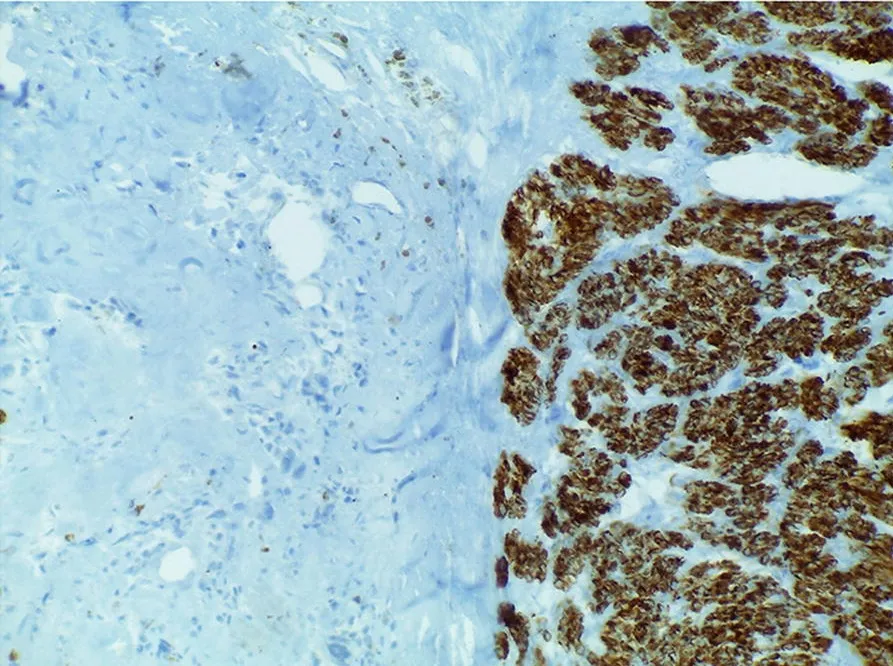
The leiomyosarcoma component (on the right in a and . Desmin. 100x), whereas the osteosarcoma component (on the left in a, and . . Is negative.
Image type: pathology (immunostaining)